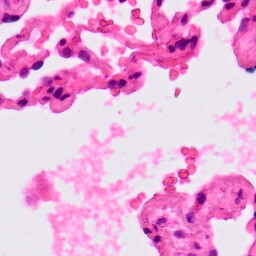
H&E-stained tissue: Lung